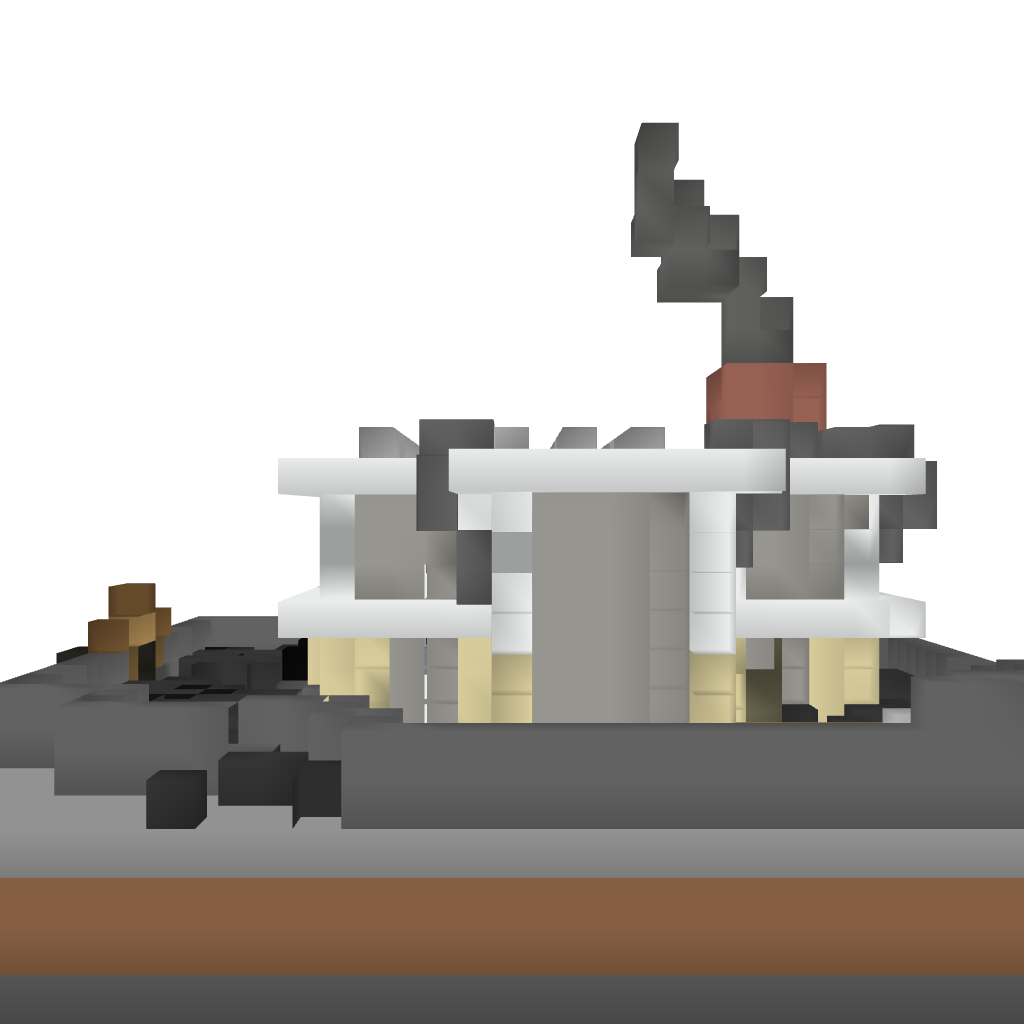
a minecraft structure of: Modern House #1 By iEdgy